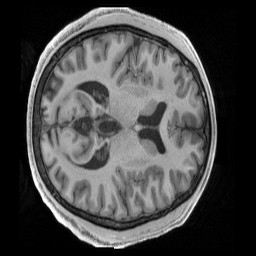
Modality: T1w
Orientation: axial
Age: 19
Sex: male
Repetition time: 2.4 s
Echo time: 0.00222 s